Question: I'm trying to query for an entity User in a Google cloud datastore with a key, using Googles developers console query filter. (Google Cloud Developer Console -> Cloud Datastore -> Query)

I fail to decipher the example syntax and am always prompted with the following error message:
'Error: Keys for datastore operations must be in the format Key('kind0', 'name0'/id0, 'kind1', 'name1'/id1, ...)'
On appengine.google.com I used to query for a specific key on a User like this:
'''
SELECT * FROM User WHERE __key__ = Key('User','XXXXX')
'''
I tried 'Key('User','XXXXX')' in the Google developers console but was always pointed to the error message above. Any ideas what the correct syntax would be?
Thanks in advance!
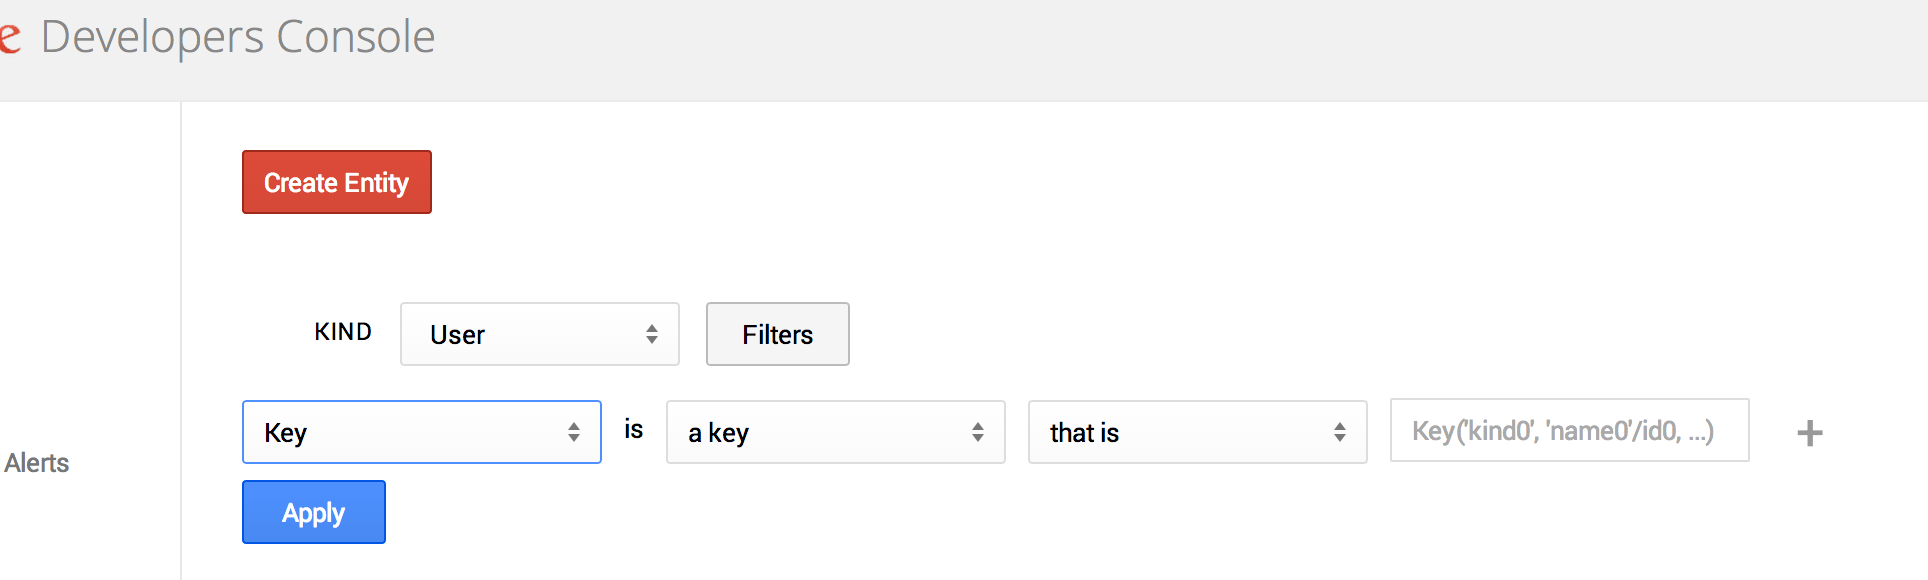
Answer: The parser seems to be overly strict. As a workaround, you can add a space between the arguments to Key():
'''
SELECT * FROM User WHERE __key__ = Key('User', 'XXXXX')
'''